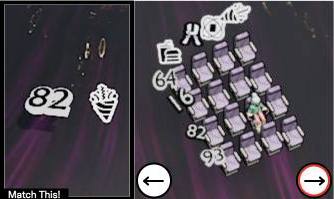
Task: seats
Answer: no